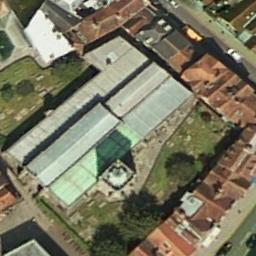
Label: church